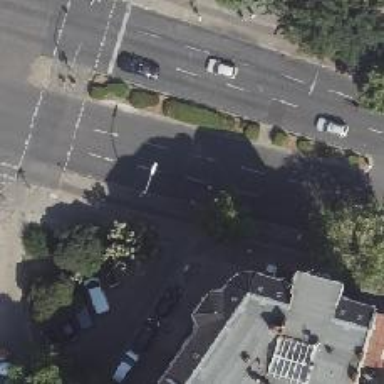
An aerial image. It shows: Service road with separate parking areas on both sides.